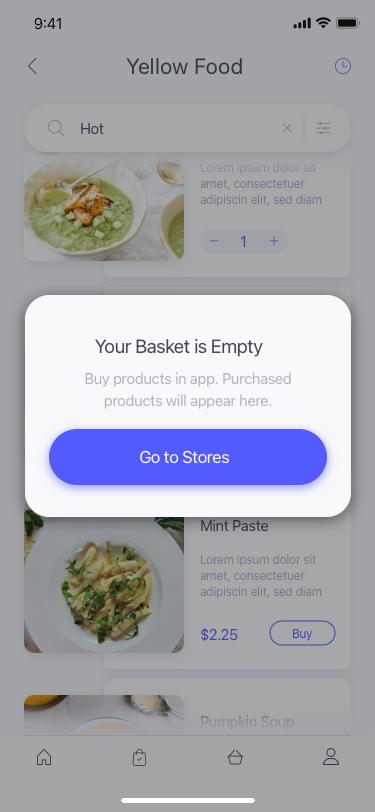
Text in this UI design:
Pumpkin Soup
Lorem ipsum dolor sit amet, consectetuer adipiscin elit, sed diam nonummy nibh euismod
Buy
$2.25
Mint Paste
Lorem ipsum dolor sit amet, consectetuer adipiscin elit, sed diam nonummy nibh euismod
Risotto with Rice
Lorem ipsum dolor sit amet, consectetuer adipiscin elit, sed diam nonummy nibh euismod
Spinach Soup
Lorem ipsum dolor sit amet, consectetuer adipiscin elit, sed diam nonummy nibh euismod
Yellow Food
Go to Stores
Your Basket is Empty
Buy products in app. Purchased products will appear here.